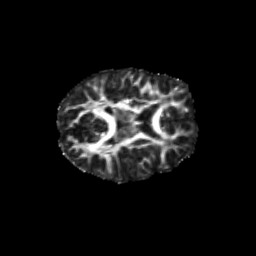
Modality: FA
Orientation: axial
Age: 10
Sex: male
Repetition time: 9.5 s
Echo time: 0.089 s